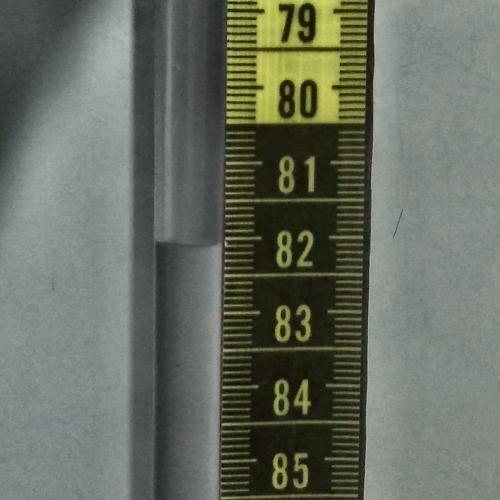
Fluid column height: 82.1 cm